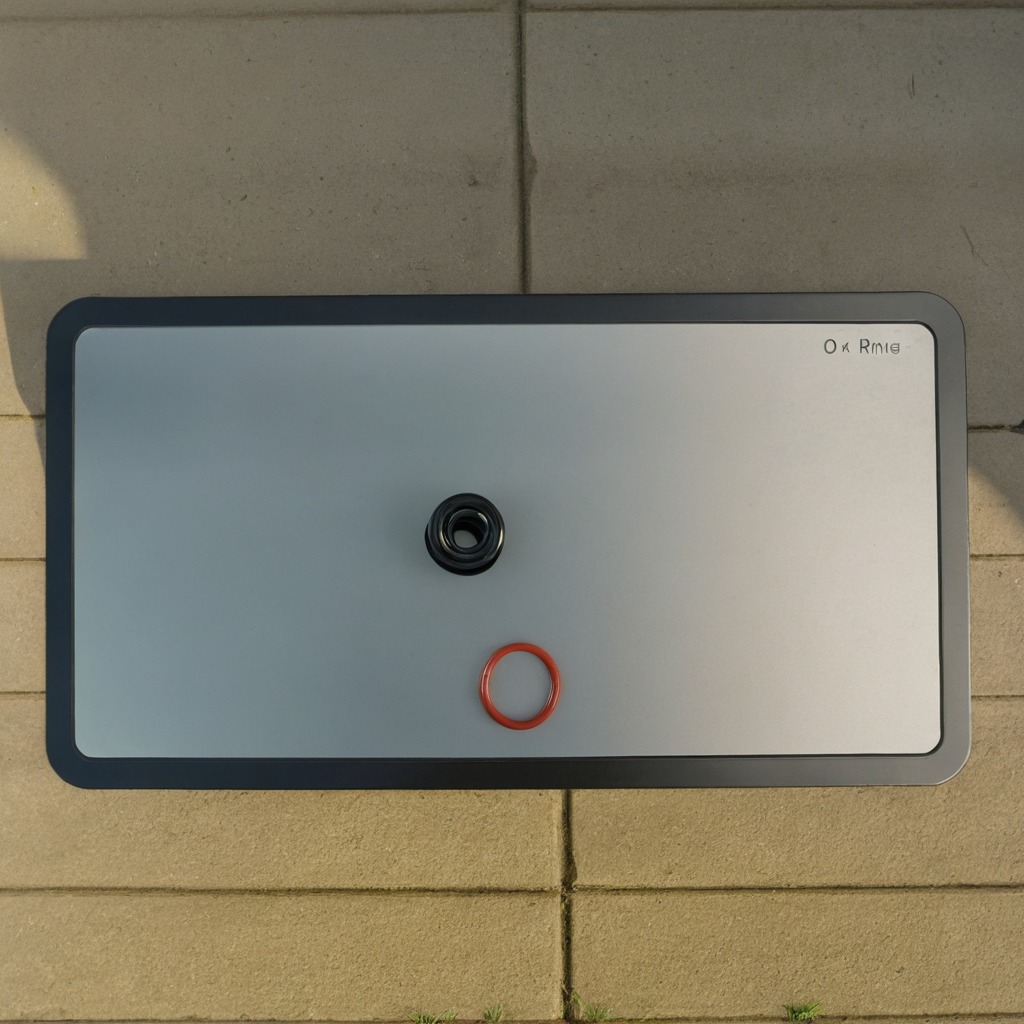
A rubber O-ring is lying on the textured surface.